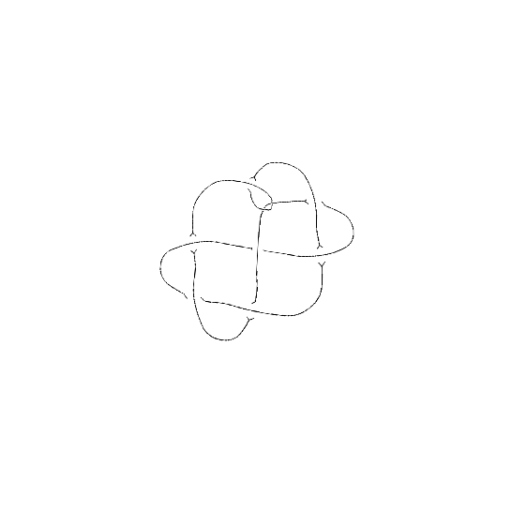
Crossing number: 9